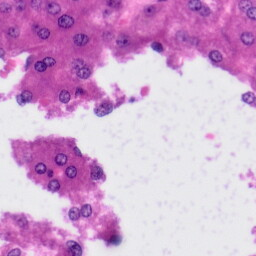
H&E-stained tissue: Liver